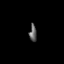
Tissue: prostate
Cell type: T cells
Senescence score: 0.2663
Nuclear area (px): 121
Mean DAPI intensity: 96.281